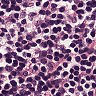
Metastatic tissue present: no